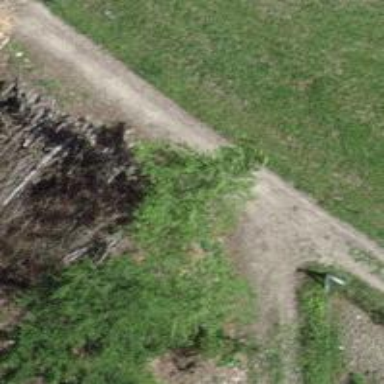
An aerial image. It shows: Ground path.